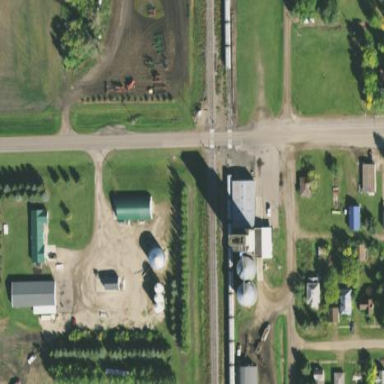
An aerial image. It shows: Farmyard area.